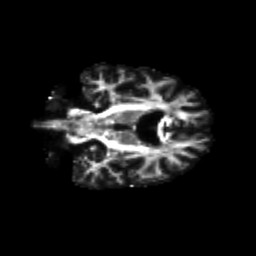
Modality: FA
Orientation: coronal
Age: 64
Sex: male
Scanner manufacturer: siemens
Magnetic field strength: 3 T
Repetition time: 4.71 s
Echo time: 0.0906 s